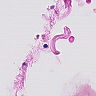
Metastatic tissue present: no